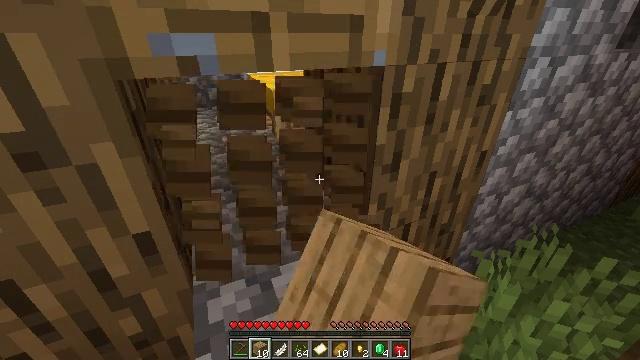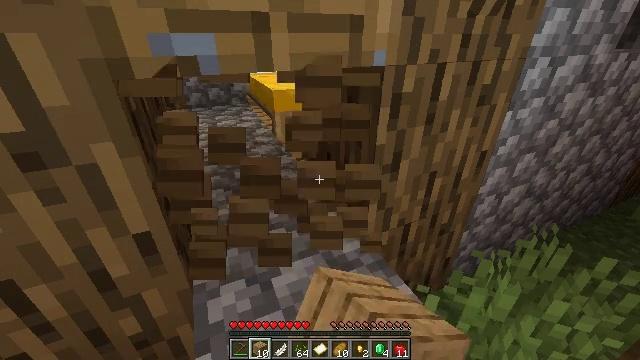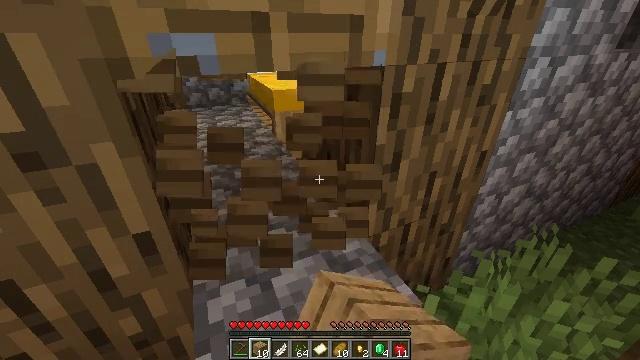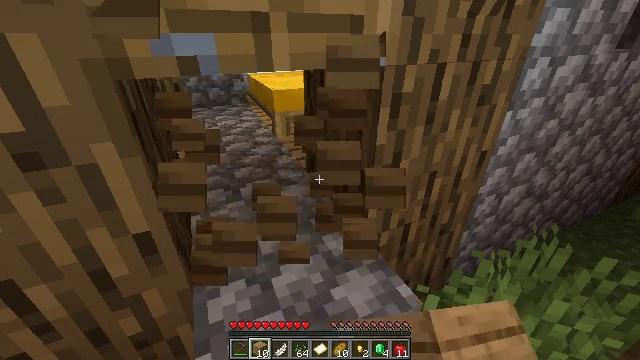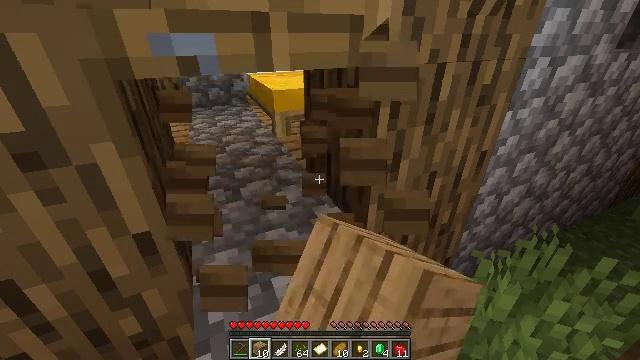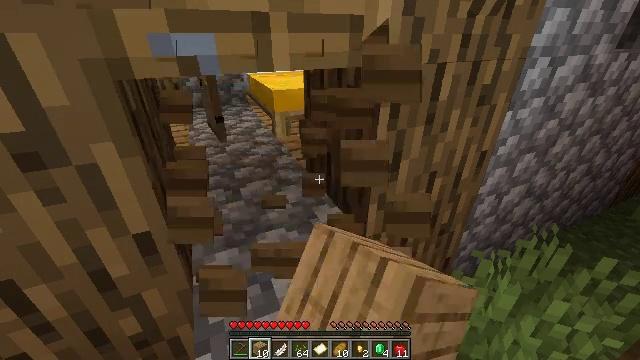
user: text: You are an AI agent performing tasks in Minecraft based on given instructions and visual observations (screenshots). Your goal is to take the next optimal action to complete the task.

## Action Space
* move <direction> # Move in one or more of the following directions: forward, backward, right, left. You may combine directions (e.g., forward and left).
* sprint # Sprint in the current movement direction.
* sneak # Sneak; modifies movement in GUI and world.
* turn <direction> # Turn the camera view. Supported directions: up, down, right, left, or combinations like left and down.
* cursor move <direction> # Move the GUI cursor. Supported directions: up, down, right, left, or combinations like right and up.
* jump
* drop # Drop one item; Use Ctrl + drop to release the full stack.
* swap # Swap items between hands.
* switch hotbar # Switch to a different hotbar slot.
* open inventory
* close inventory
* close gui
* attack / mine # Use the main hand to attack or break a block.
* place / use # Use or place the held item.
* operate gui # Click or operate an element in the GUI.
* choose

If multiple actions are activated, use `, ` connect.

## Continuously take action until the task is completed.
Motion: motion action
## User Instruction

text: Attack the oak door to gather it.
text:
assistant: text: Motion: attack / mine
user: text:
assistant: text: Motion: attack / mine
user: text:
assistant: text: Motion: attack / mine
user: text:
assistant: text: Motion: attack / mine
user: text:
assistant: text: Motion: attack / mine
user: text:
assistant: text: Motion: attack / mine